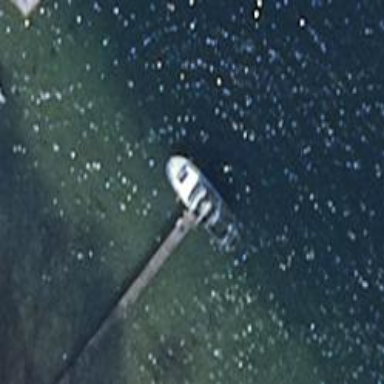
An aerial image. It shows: Man-made pier.